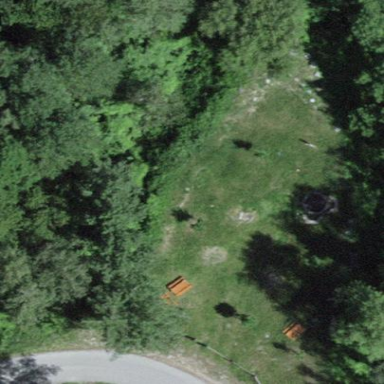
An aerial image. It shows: Picnic site for tourists.